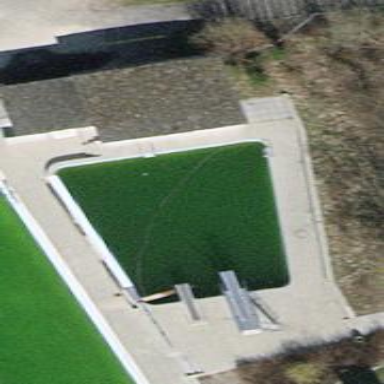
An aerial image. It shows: Swimming pool located in leisure land.